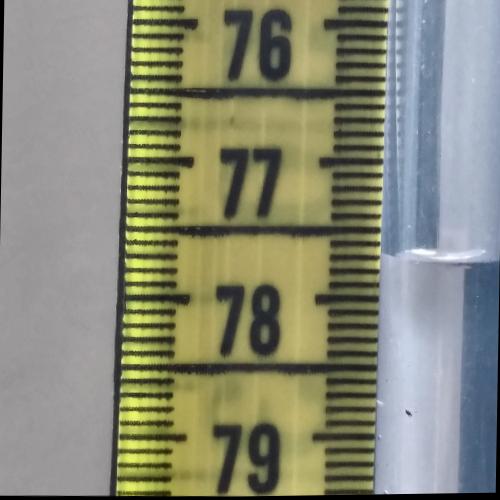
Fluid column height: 77.7 cm